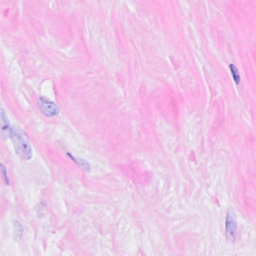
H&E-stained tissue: Breast